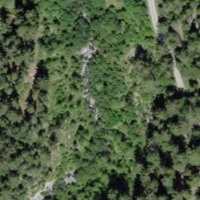
EUNIS habitat code: 43
Species observed at this site:
Sorbus aucuparia